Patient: sex M, age 64
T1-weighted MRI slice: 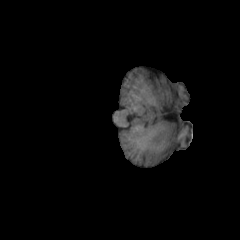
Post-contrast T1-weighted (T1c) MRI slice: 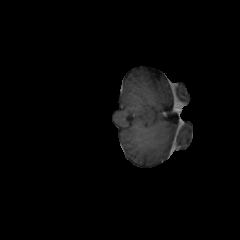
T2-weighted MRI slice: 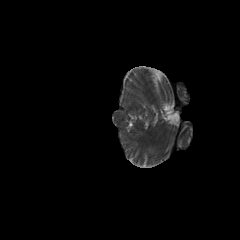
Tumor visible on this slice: no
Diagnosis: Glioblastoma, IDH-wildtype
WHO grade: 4